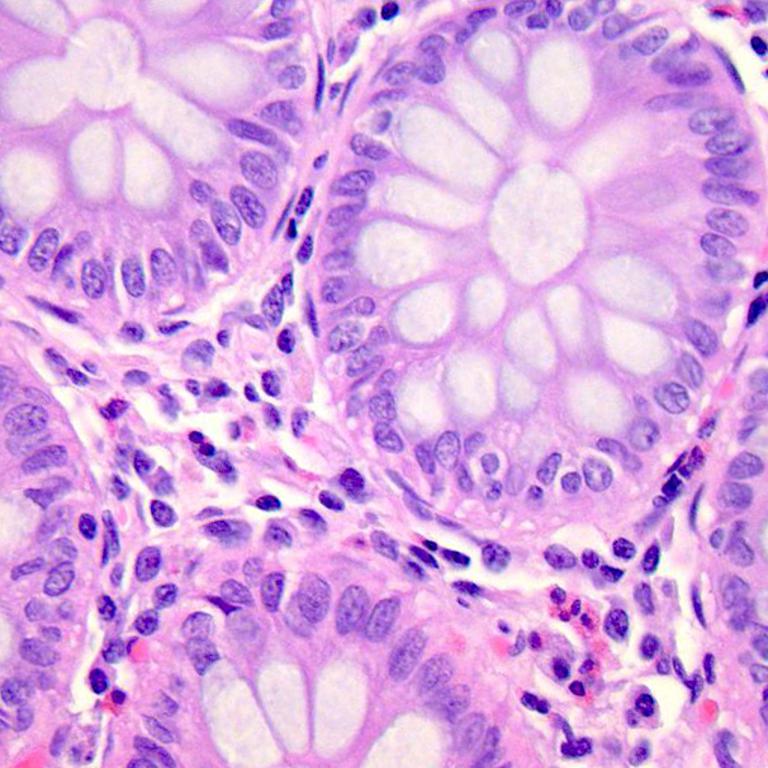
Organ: colon
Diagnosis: benign